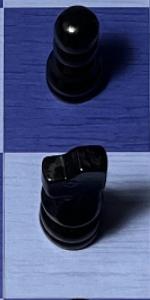
Label: Knight_Black